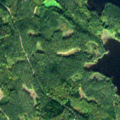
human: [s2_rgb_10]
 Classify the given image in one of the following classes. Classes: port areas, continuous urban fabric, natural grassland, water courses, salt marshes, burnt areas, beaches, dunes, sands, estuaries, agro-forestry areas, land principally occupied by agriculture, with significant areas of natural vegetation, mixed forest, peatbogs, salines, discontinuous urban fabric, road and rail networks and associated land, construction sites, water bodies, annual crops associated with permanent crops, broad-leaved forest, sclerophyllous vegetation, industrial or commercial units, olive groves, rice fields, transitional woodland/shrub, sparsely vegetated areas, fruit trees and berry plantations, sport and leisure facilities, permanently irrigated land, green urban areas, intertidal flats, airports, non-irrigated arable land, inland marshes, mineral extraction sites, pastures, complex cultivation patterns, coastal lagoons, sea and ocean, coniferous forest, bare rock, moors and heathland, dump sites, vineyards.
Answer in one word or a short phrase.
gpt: coniferous forest, mixed forest, water bodies